Interaction volume radius: 5 \u00c5
Interaction volume height: 30 \u00c5
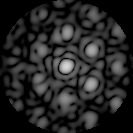
Disorder parameter: 0.4266